Question: Regard the following Java code for an Eclipse Wizard:
'''
public class PageTypes extends WizardPage
{
private Table types;
@Override
public void setVisible(boolean visible)
{
// if we get visible, we want to update the tables!
if(visible)
initialize();
super.setVisible(visible);
}
private void initialize()
{
types.setRedraw(false);
types.removeAll();
types.setRedraw(true);
...
//getting data from database and start a cycle for adding rows
...
//adding data for cells in first two columns: plain text - no problems here
...
TableEditor editor = new TableEditor (types);
Button checkButton = new Button(types, SWT.CHECK);
checkButton.setSelection(true);
checkButton.pack();
editor.minimumWidth = checkButton.getSize ().x;
editor.horizontalAlignment = SWT.CENTER;
editor.setEditor(checkButton, item, 2);
...
//here comes another widget (comboBox) for the fourth column
...
}
}
'''
This works so far when i call this page only once. If i go back and then forward again, removeAll() removes all plain text entries, but doesn't do anything with checkButtons and comboBoxes. So when it redraws the table, i see elements twice. It looks more weird when i select another data source while switching between pages. Here's a screenshot to make my problem more clear:

Any suggestions?
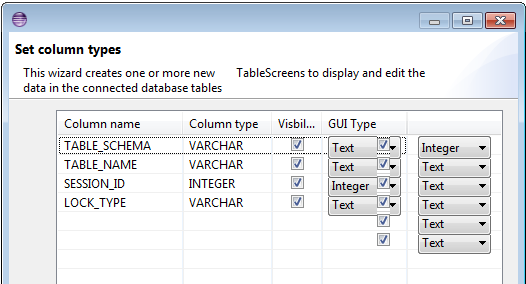
Answer: I figured out how to solve my problem. I needed to save reference to every single editor for the widgets and then dispose them before removing items. Here's a snippet:
'''
//this goes in the cycle where widgets are created
item.setData("checkButtonEditor", editor);
//here comes another widget (comboBox) for the fourth column
item.setData("checkBoxEditor", editor);
//this goes into the beggining of initialze-method
types.setRedraw(false);
TableItem[] items = types.getItems();
for (TableItem item : items)
{
TableEditor editor = (TableEditor)item.getData("checkButtonEditor");
editor.getEditor().dispose();
editor.dispose();
editor = (TableEditor)item.getData("checkBoxEditor");
editor.getEditor().dispose();
editor.dispose();
}
types.removeAll();
types.setRedraw(true);
'''
Thanks to Carolyn MacLeod from <URL>